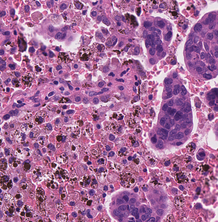
Tumor epithelial tissue: yes
Tumor-associated stroma tissue: yes
Normal tissue: no